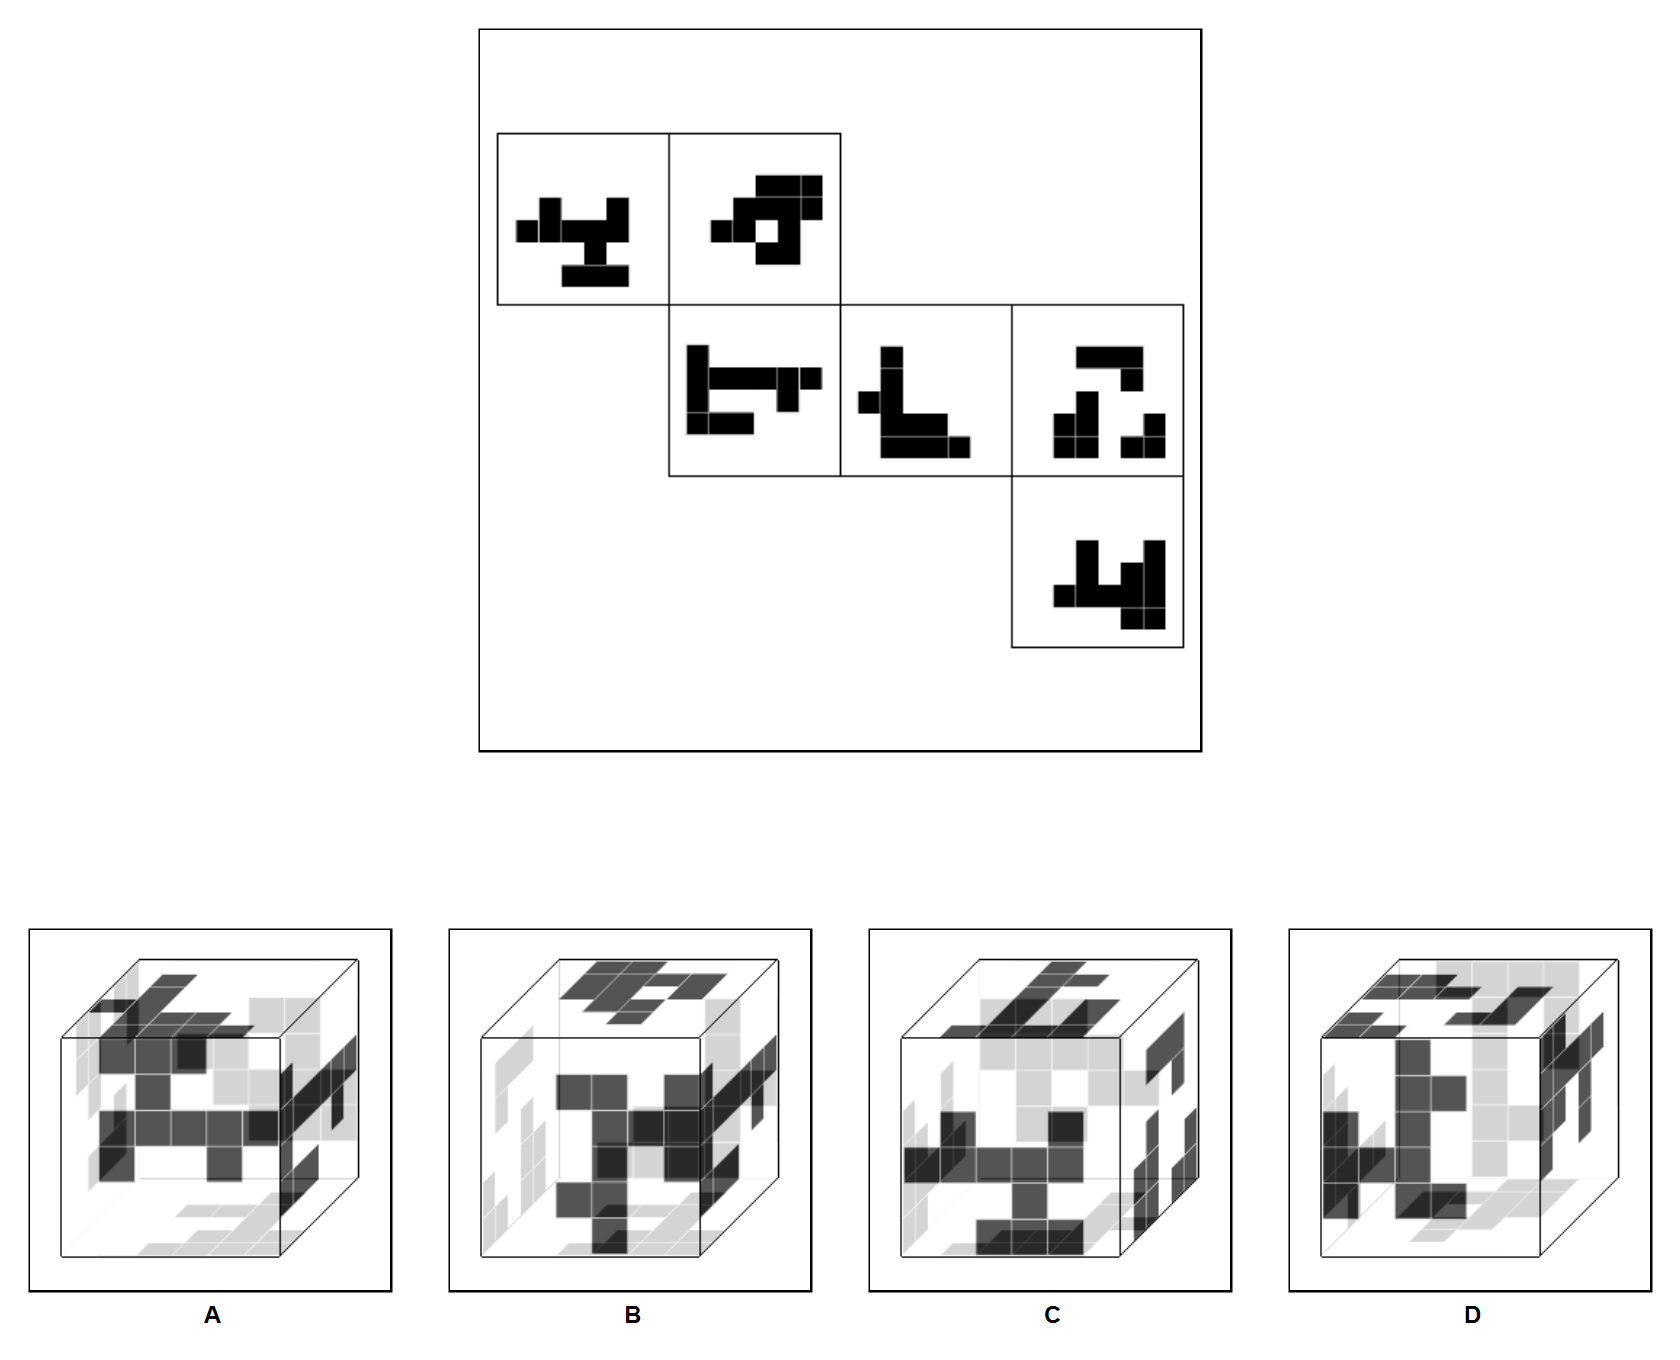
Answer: B